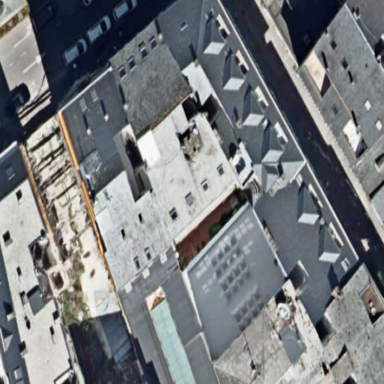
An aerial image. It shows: Commercial building.